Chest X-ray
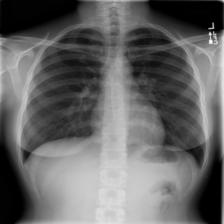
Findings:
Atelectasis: negative
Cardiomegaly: negative
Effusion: negative
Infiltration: negative
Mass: negative
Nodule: negative
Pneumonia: negative
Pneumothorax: negative
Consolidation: negative
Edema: negative
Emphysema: negative
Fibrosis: negative
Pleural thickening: negative
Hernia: negative